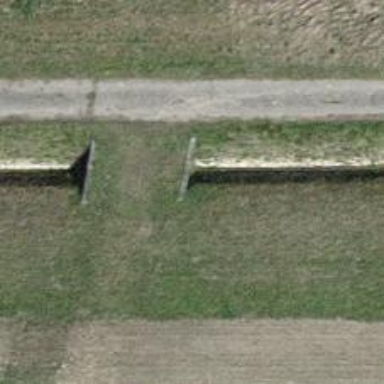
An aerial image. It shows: Culvert tunnel crossing ditch waterway.